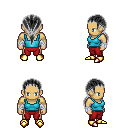
a pixel art fantasy rpg character, male body template, human, tanned skin, teal pirate shirt, red pants, gray ponytail hairstyle, white cloth bandages, gold boots, four views (front, back, left, right), 2x2 character sprite sheet, small pixel art, hard edges, no anti-aliasing